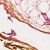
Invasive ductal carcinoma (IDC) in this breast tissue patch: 0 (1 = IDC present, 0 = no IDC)